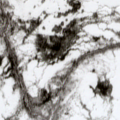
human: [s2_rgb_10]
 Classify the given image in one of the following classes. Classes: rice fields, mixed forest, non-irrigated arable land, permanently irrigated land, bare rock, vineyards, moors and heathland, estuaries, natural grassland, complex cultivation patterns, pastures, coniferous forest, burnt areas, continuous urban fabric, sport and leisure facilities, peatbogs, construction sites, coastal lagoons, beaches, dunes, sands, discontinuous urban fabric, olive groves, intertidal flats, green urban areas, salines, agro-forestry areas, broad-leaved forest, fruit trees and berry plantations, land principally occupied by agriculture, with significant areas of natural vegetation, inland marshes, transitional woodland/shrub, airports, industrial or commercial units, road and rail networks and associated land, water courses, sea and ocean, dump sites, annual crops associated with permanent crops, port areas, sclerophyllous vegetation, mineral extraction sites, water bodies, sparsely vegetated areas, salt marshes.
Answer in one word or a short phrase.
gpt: peatbogs